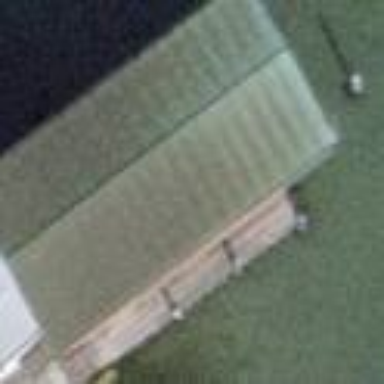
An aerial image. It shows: Shed.